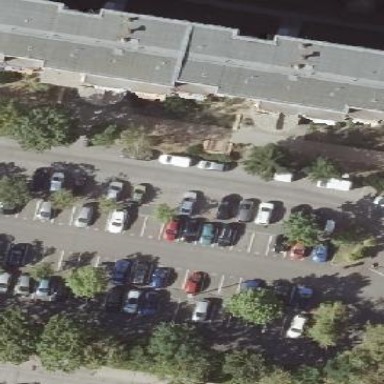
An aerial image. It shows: Apartment building with flat roof.